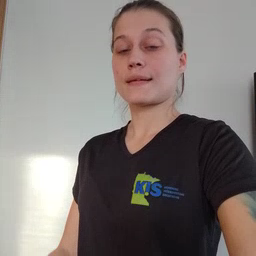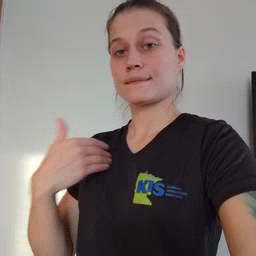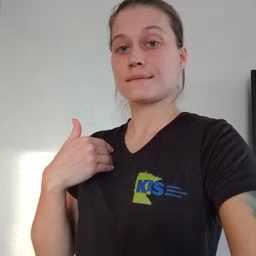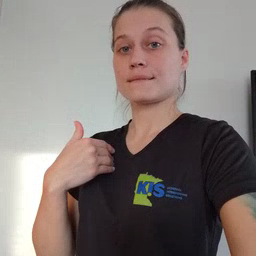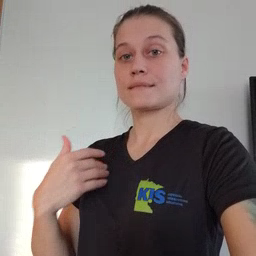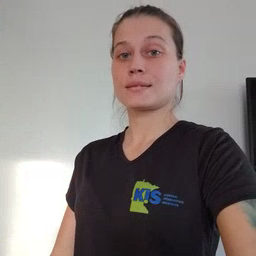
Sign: have